Question: I'm trying to implement a dynamically growing/shrinking table as in the picture. I know I need to use the 'insertRow()' function, but I'm confused about how to dynamically give ID's to the rows. I need to be able to disable the end date input field if the checkbox is checked (that's why the need to give ID's). I need to be able to insert rows and delete rows. I'm fairly experienced in programming concepts but new to JavaScript and web development in general. If anyone could point me to sample code or explain if there is another efficient way of doing it, I'd greatly appreciate it.

<URL>
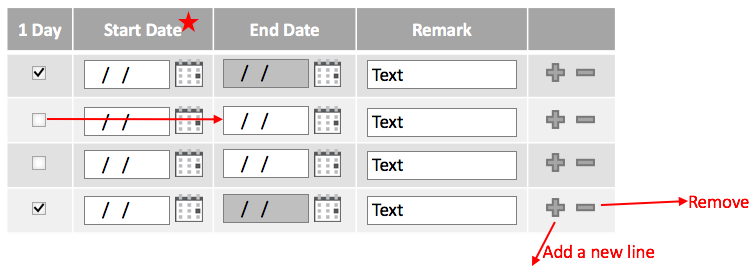
Answer: An example whitout id, working for each line control,
like you screenshot (id's are just a way among others...)
You can't have multiple identical id's, then
Assuming your action button's are called by their respective classname,
".add" and ".del"
'''
$(".del").on("click", function()
{
// removing the line of element clicked
$(this).parents("tr").remove();
});
'''
'''
$(".add").on("click", function()
{
var line = $(this).parents("tr"); // get the line of element clicked
var lineOffset = line.index(); // get the offset position of this line
// and using css selector, you can simply add line after another
$("table tr:eq("+lineOffset+")").after(line.clone(true));
// line.clone(true) is an example, but you can put directly your html like "<tr>.... what you want</tr>"
});
'''
'''
<table>
<tr id="a_0"><td>test0</td><td><span class="del">[X]</span><span class="add">[o]</span></td></tr>
<tr id="a_1"><td>test1</td><td><span class="del">[X]</span><span class="add">[o]</span></td></tr>
<tr id="a_2"><td>test2</td><td><span class="del">[X]</span><span class="add">[o]</span></td></tr>
</table>
'''
'''
(function() {
$(".del").on("click", function() {
// removing the line of element clicked
$(this).parents("tr").remove();
});
$(".add").on("click", function() {
var line = $(this).parents("tr"); // get the line of element clicked
var lineOffset = line.index(); // get the offset position of this line
// and using css selector, you can simply add line after another
$("table tr:eq(" + lineOffset + ")").after(line.clone(true));
// line.clone(true) is an example, but you can put directly your html like "<tr>.... what you want</tr>"
});
})()
'''
'''
<script src="https://ajax.googleapis.com/ajax/libs/jquery/2.1.0/jquery.min.js"></script>
<table>
<tr id="a_0">
<td>test0</td>
<td><span class="del">[X]</span><span class="add">[o]</span>
</td>
</tr>
<tr id="a_1">
<td>test1</td>
<td><span class="del">[X]</span><span class="add">[o]</span>
</td>
</tr>
<tr id="a_2">
<td>test2</td>
<td><span class="del">[X]</span><span class="add">[o]</span>
</td>
</tr>
</table>
'''
However, you can see in my example, the ID's beginning by a_*
are not used (yes, it's not necessary and relative as your case)
And another way to make that is to use the jquery method .index()
to get the line offset clicked and.. remove or copy it!
Note :
If you realy need to use a line ID,
well, you can proceed by using css selectors like that:
'''
$("tr[id^='a_']")
'''
>
'''
$(".del").on("click", function()
{
// removing the line of element clicked
$(this).parents("tr").remove();
if($("table tr").length == 1) // the only one remaining is the hidden_control (if you doesn't use a external button but a row)
$("#hidden_control").show(); // or .css("display", "block");
});
$("#hidden_control").on("click", function()
{
$("table").append("<tr><td>...</tr>"); // add a new first line
$(this).hide(); // and hide it directly until next reinit
});
// hidden button at top (or bottom) of table (not in the table)
<input type="button" id="hidden_control" value="Refill new data">
// or, hidden row solution (where colspan=6 depend the number of cell you have:
<tr id='hidden_control'><td colspan='6'><button>Refill new data</button></td></tr>
// CSS class for hidden_control
#hidden_control
{ display: none; }
'''
Documentation :
Go on <URL>, and search for "parents", "after", "remove", "append", "html", "index"